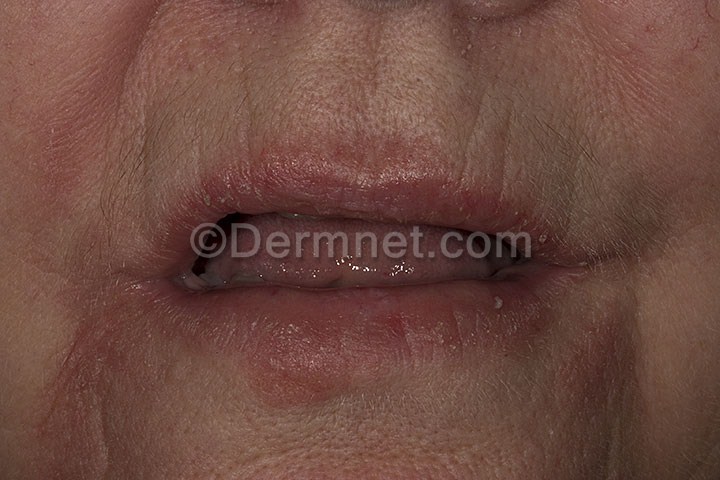
Disease: Eczema Photos